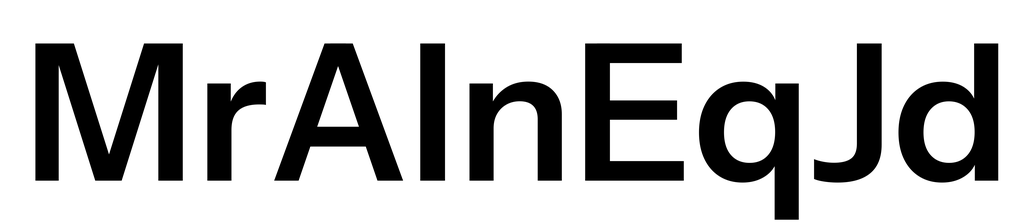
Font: InstrumentSans_SemiBold